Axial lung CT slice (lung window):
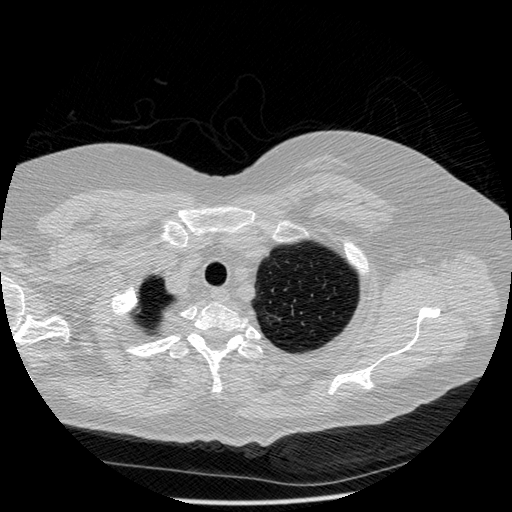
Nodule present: no